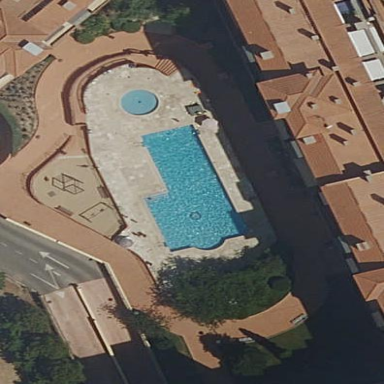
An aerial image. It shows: Swimming pool located in leisure land.